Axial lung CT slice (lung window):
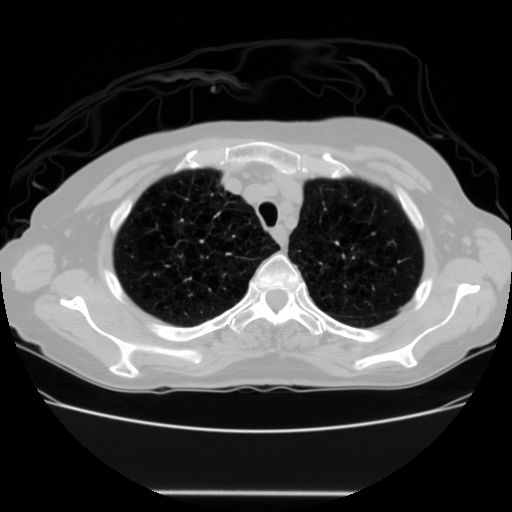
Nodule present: no